Question: I have the following gridded plot, and would like to draw an arrow (shown in blue using MS paint). How can I do it through matplotlib? I do not know of any command to do it.

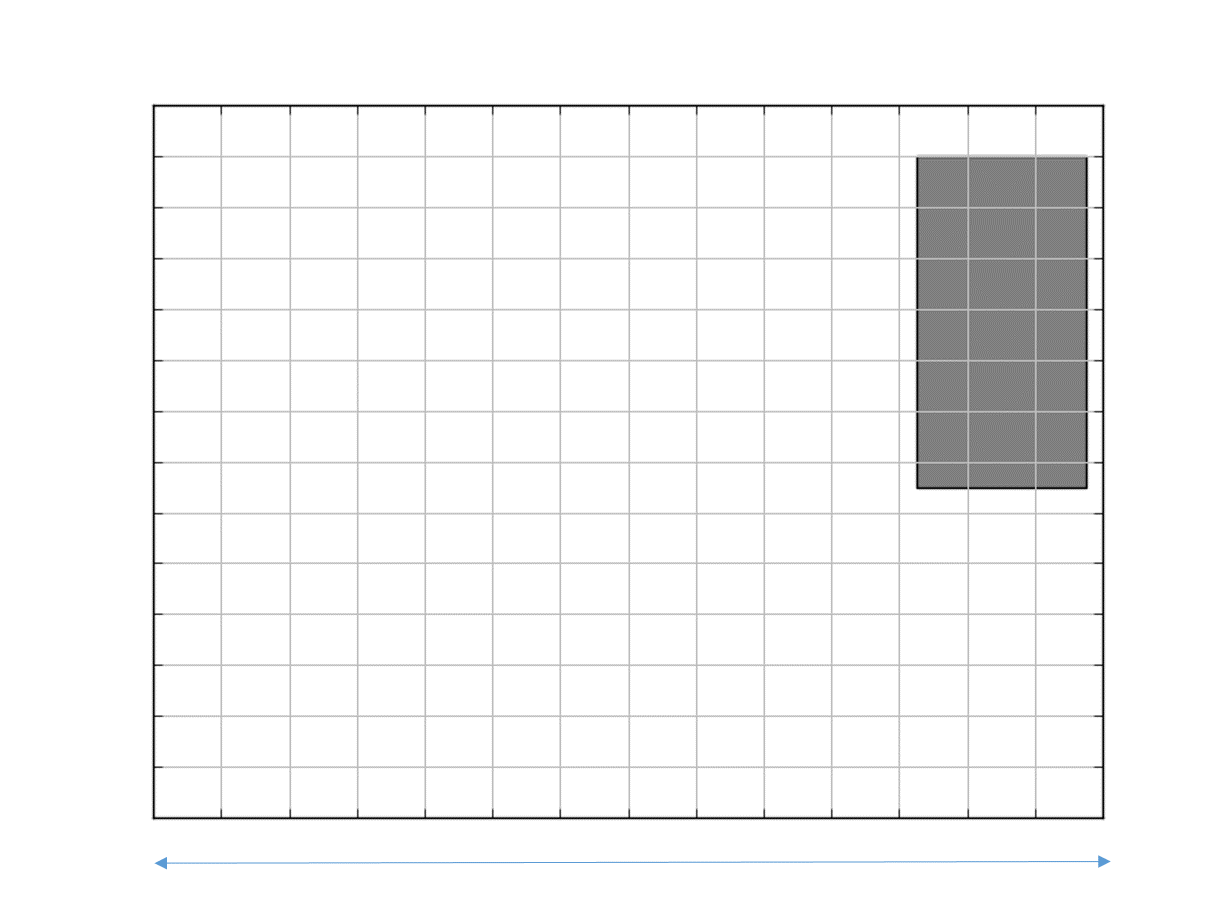
Answer: '''
import matplotlib.pyplot as plt
fg = plt.figure(1);
fg.clf();
ax = fg.add_subplot(1,1,1)
ax.annotate('', xy=(0, -0.1), xycoords='axes fraction', xytext=(1, -0.1),
arrowprops=dict(arrowstyle="<->", color='b'))
ax.grid(True)
fg.canvas.draw()
'''
gives